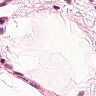
Metastatic tissue present: no